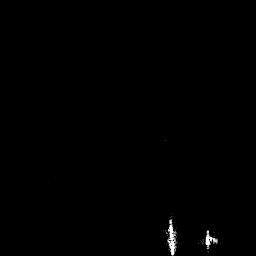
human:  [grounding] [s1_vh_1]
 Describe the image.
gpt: In the satellite image, there is  <ref>1 small ship </ref> <box>[[64, 87, 68, 98, 0]]</box> located at bottom,  <ref>1 small ship </ref> <box>[[78, 88, 82, 96, 0]]</box> located at bottom right.